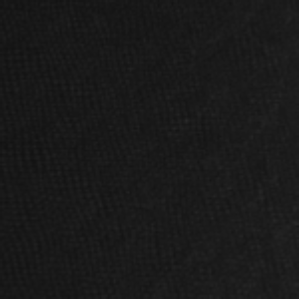
Label: frost